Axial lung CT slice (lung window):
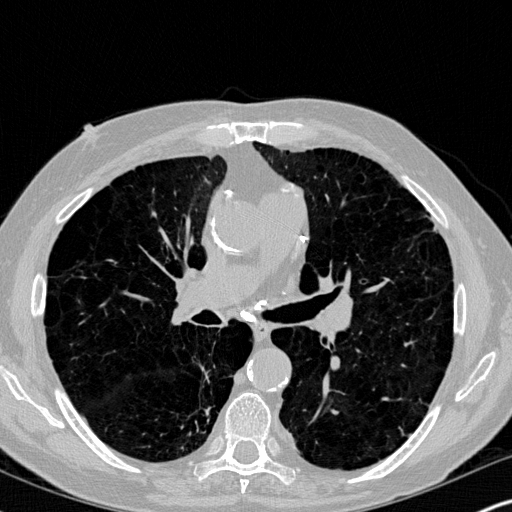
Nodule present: no